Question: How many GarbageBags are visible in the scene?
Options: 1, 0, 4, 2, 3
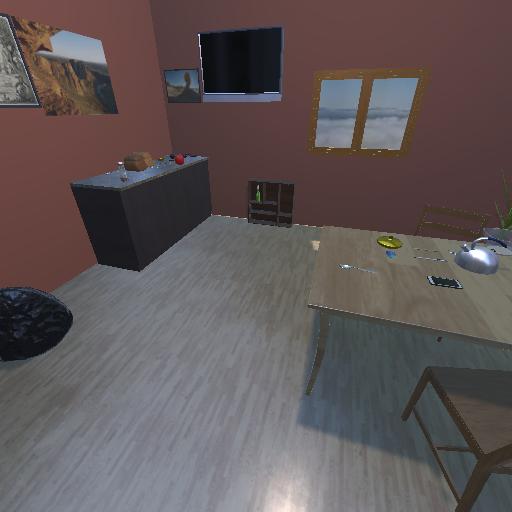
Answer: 1